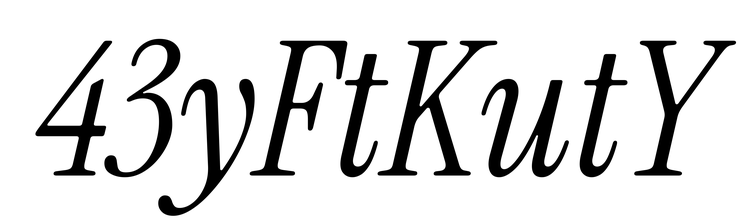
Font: InstrumentSerif-Italic